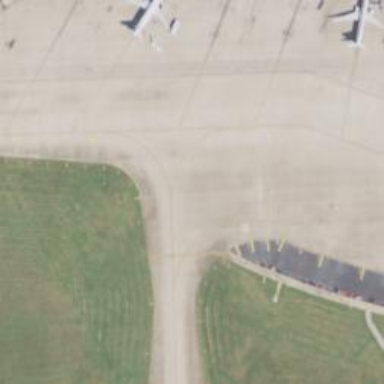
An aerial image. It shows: Image of taxiway at airport.